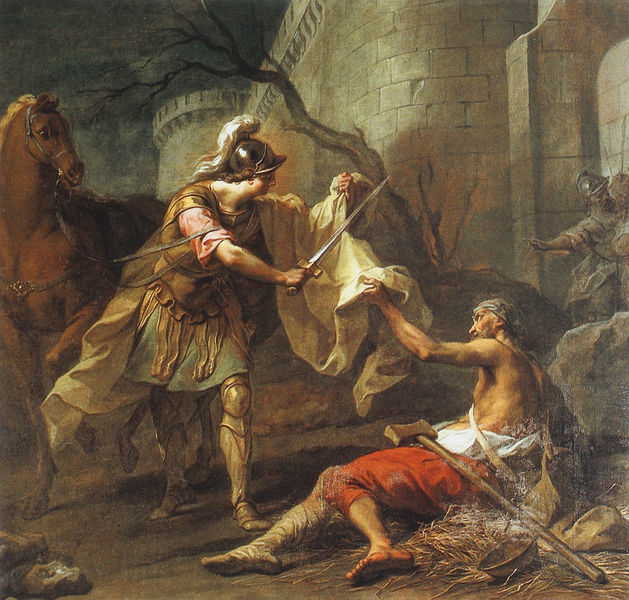
Titel: Die Wohltätigkeit des Hl. Martin
Künstler: Jean Restout
Standort: Ausstellungsort: Saint - Hymer, Kirche (EU - F)
Schlagwörter: baum, gemälde, kampf, braun, rot, judith, tod, gewand, mantel, pferd, pferde, mauer, brand, krieg, schwert, helm, axt, hilfe, bettler, wachen, wall, martin, sankt, teilen, hfd, mitgefühl, kranheit, #sqaankt, gripostat c